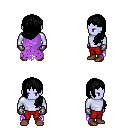
a pixel art fantasy rpg character, male body template, dark elf, purple skin, maroon tattered cape, red pants, black left-swept hairstyle, metal gloves, brown shoes, four views (front, back, left, right), 2x2 character sprite sheet, small pixel art, hard edges, no anti-aliasing